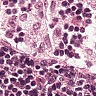
Metastatic tissue present: no